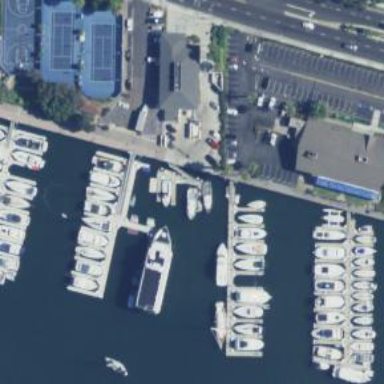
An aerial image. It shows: Man-made pier.